Question: I want to make add photo button to my project, exactly like instagram add photo button (or like Control Center when show) which that do modal seque and do presentViewController to another UIViewController then in that UIViewController make a rect(0,0,320,200) with black background and alpha 0.5, and another rect (0,200,320,280) with button, etc. I make that is simple. But when modal seque called alpha be 1 and not transparent. it's black. How can I solve this problem.
A simple example like could be helpful.
Here is the picture of addPhoto button

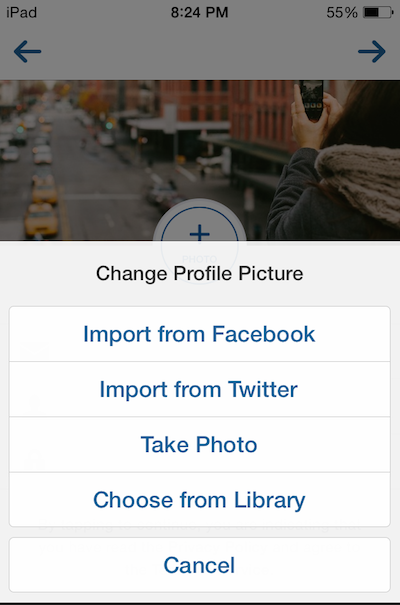
Answer: You should post some code. But right off the bat, when you present another ViewController, the viewcontroller behind it will not be visible. Meaning you can't look through one viewController and see the next viewController. To achieve what you have in the picture, the top view has to be added as a subview to the current viewController. Or if you really want separate viewControllers, you can take a screenshot of the previous viewController and add it as a background to the second viewController. Hope this helps.